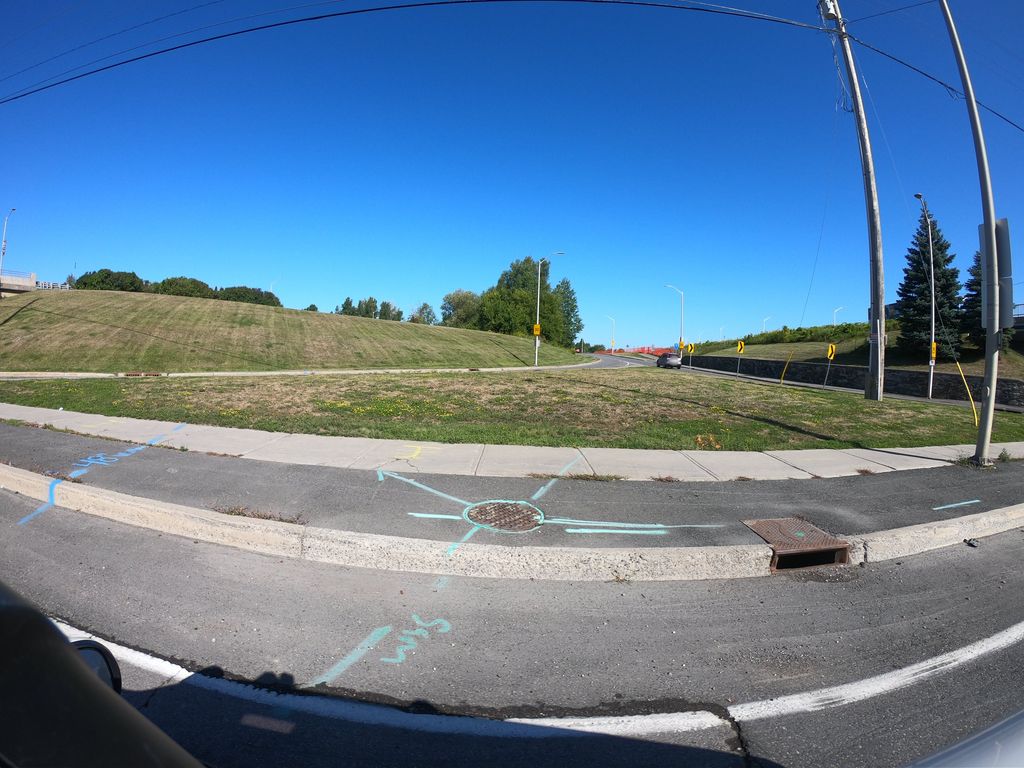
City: ottawa-gatineau